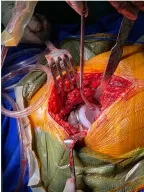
(H) The placement of two augment modules, an acetabular cup, and a cup liner.
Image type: medical_photograph (other_medical_photograph)